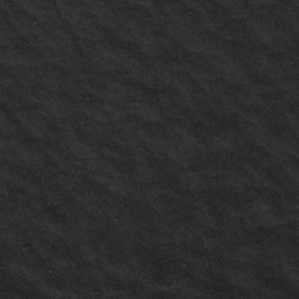
Label: frost